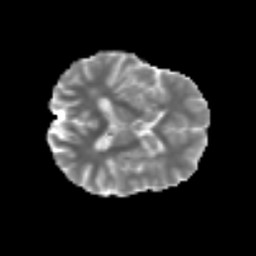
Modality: MD
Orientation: axial
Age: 72
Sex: female
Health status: ill
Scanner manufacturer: siemens
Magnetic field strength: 3 T
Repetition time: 8.7 s
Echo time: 0.11 s